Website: ulta-beauty
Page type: customer-info-address
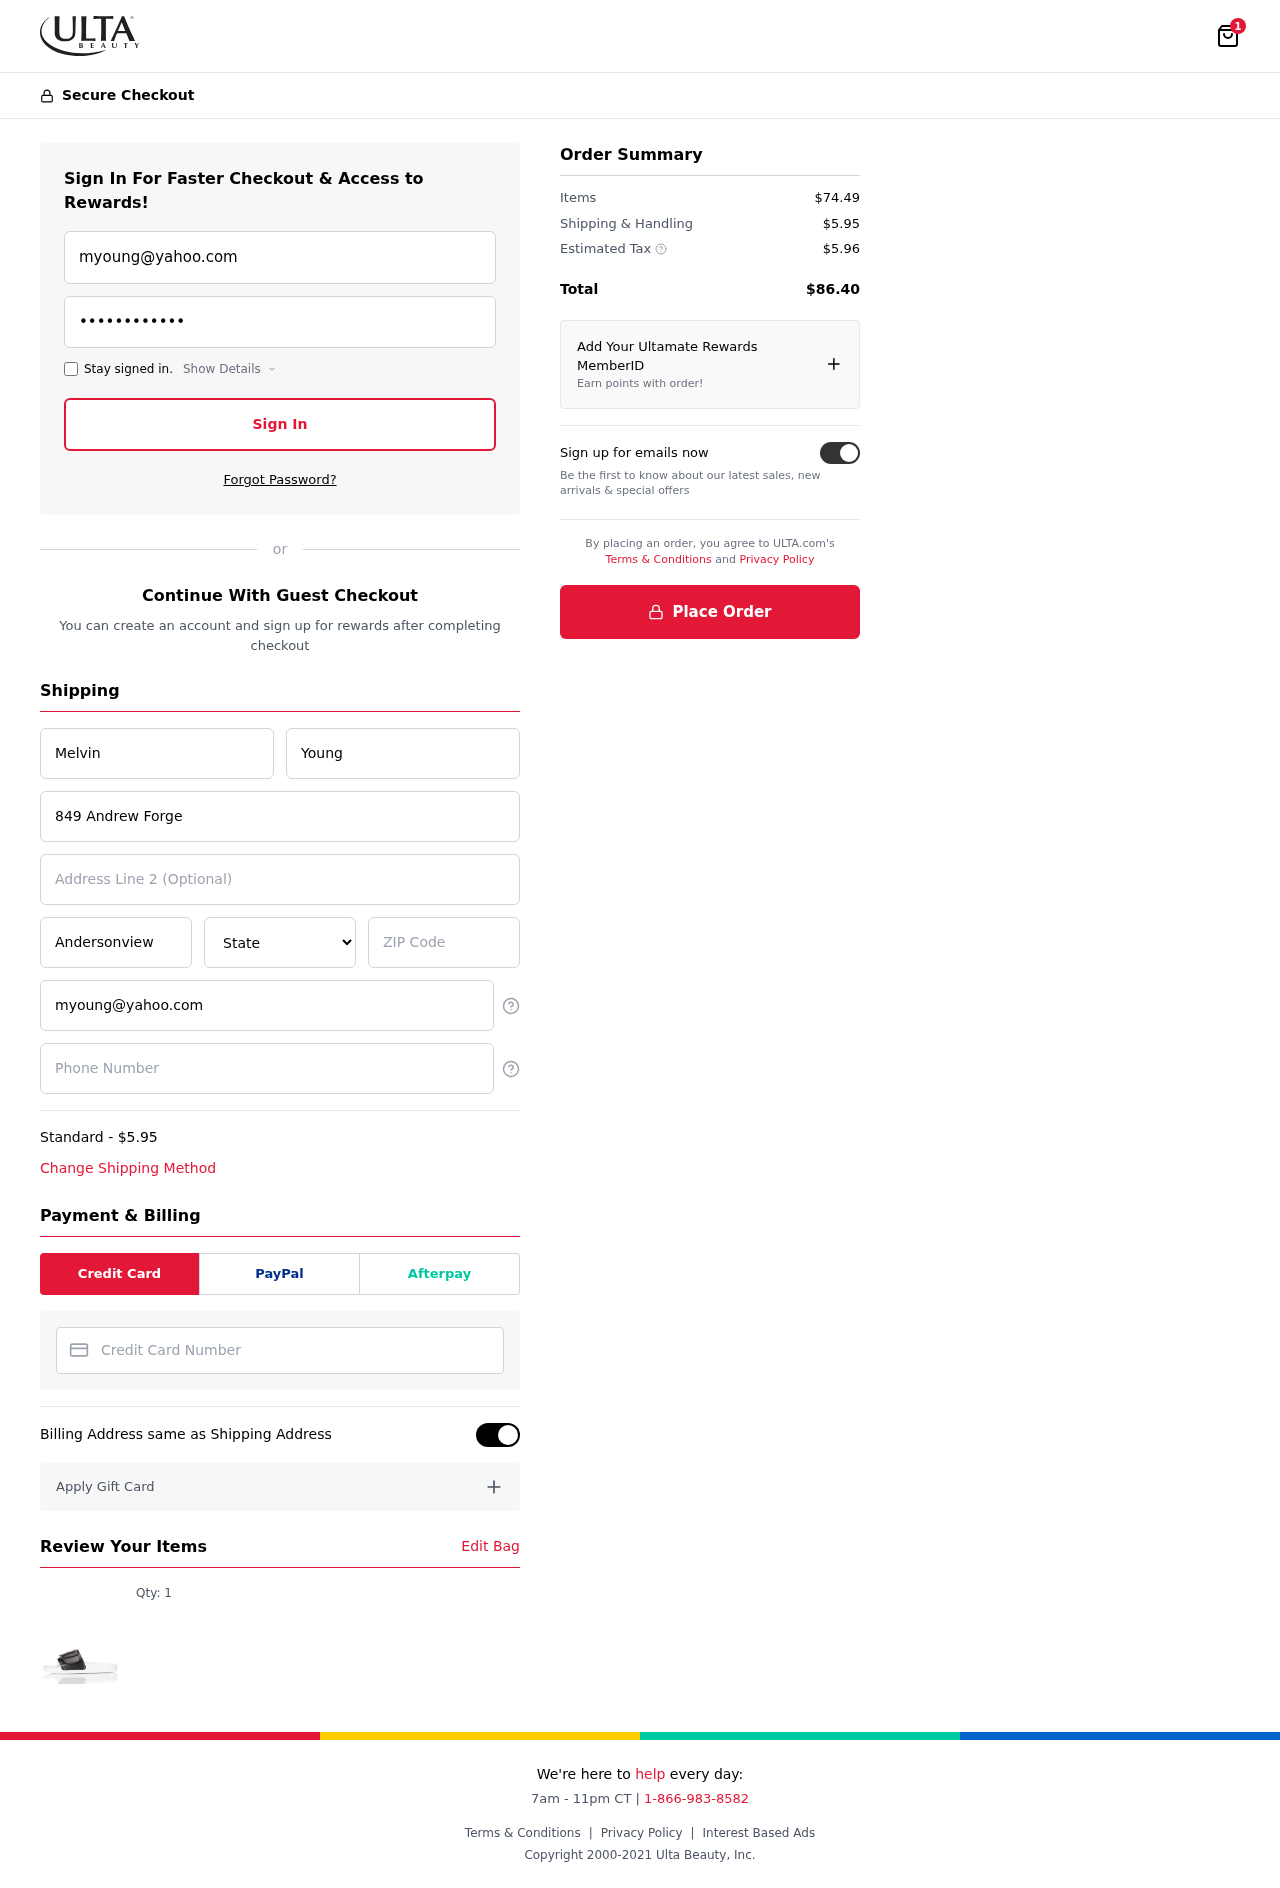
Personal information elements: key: PII_CARD_NUMBER
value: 2298 0534 8376 5794
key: PII_CITY
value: Andersonview
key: PII_EMAIL
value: myoung@yahoo.com
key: PII_FIRSTNAME
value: Melvin
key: PII_LASTNAME
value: Young
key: PII_PHONE
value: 7756432393
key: PII_POSTCODE
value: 32654
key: PII_STATE
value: Kentucky
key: PII_STREET
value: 849 Andrew Forge
Product elements: key: PRODUCT1_QUANTITY
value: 1
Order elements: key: ORDER_NUM_ITEMS
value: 1
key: ORDER_SHIPPING_COST
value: $5.95
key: ORDER_ITEMS_TOTAL
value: $74.49
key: ORDER_SHIPPING_COST2
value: $5.95
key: ORDER_TAX
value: $5.96
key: ORDER_TOTAL
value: $86.40